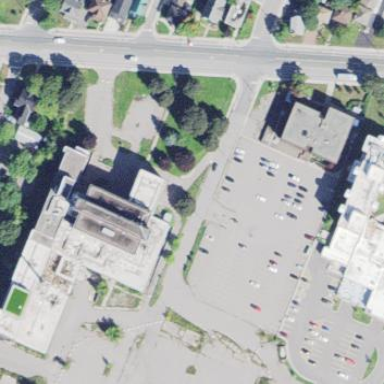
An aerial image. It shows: Building.